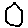
Label: hexagon